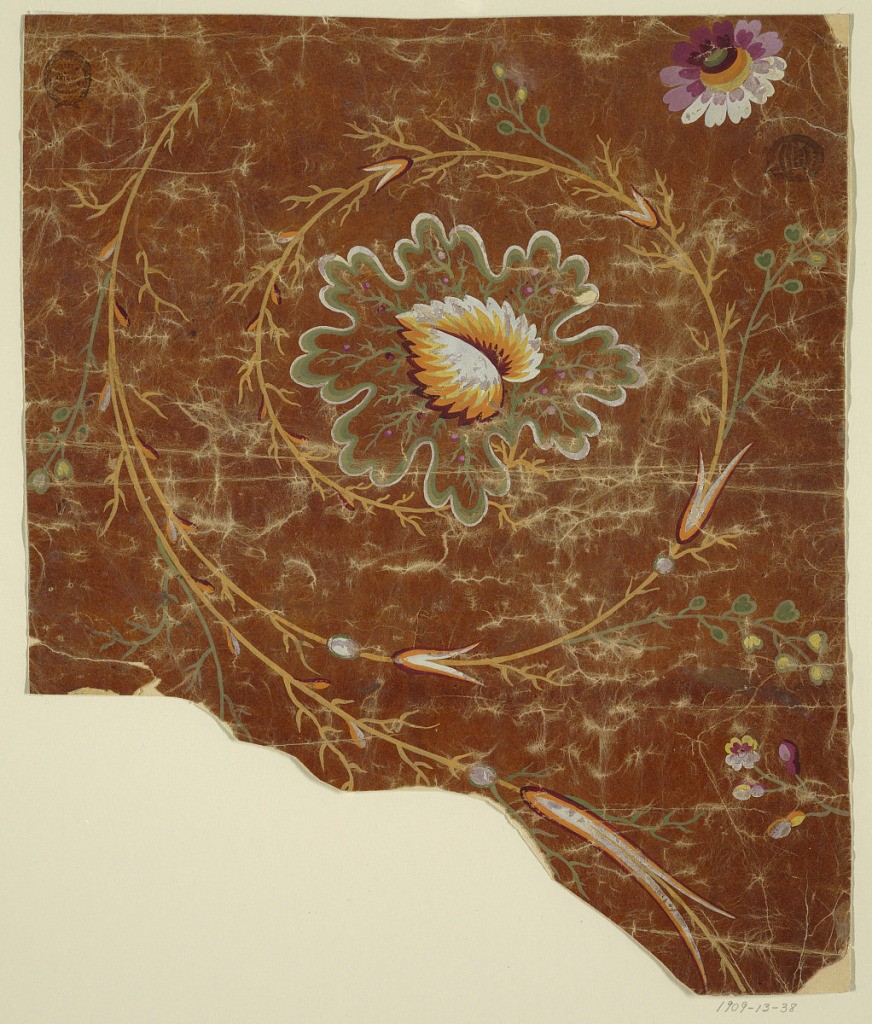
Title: Design for a Silk Brocade, Fragment
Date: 1825–1850
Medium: Brush and gouache on oily tracing paper
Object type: Drawing
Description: A part of a rising rinceau with one spiral showing on top, a leaf with another in its center. Flowers are shown in the right wedges.